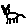
Label: cat